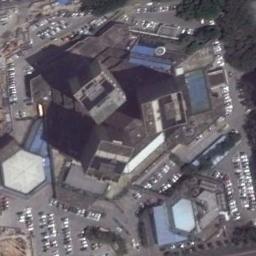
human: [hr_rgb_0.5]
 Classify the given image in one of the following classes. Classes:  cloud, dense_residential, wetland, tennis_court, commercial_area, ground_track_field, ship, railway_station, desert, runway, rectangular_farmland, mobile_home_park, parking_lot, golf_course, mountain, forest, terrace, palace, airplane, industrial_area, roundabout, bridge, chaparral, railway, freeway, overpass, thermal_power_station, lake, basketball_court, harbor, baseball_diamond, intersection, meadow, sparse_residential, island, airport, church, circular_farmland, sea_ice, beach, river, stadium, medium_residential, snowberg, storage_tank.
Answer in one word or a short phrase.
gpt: commercial_area